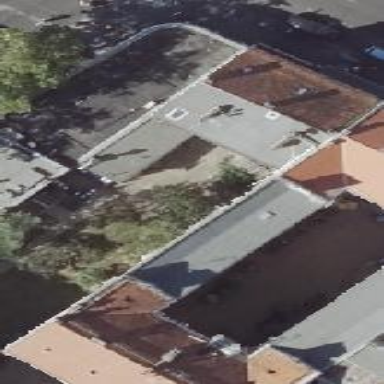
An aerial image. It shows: Part of building.